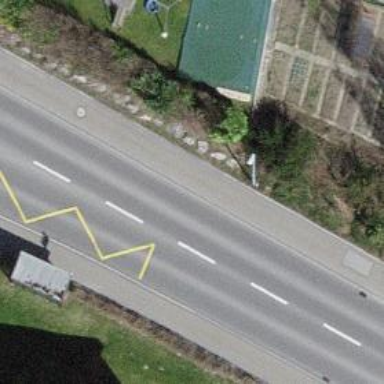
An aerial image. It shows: Public transport stop position.